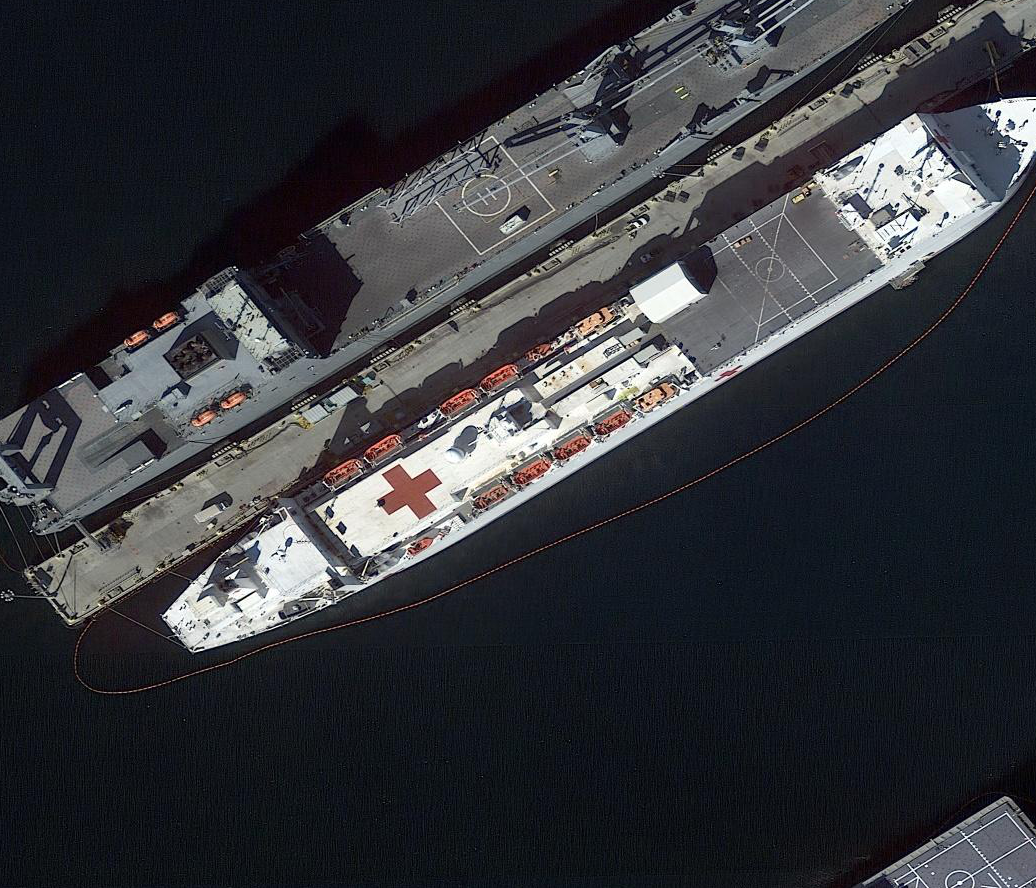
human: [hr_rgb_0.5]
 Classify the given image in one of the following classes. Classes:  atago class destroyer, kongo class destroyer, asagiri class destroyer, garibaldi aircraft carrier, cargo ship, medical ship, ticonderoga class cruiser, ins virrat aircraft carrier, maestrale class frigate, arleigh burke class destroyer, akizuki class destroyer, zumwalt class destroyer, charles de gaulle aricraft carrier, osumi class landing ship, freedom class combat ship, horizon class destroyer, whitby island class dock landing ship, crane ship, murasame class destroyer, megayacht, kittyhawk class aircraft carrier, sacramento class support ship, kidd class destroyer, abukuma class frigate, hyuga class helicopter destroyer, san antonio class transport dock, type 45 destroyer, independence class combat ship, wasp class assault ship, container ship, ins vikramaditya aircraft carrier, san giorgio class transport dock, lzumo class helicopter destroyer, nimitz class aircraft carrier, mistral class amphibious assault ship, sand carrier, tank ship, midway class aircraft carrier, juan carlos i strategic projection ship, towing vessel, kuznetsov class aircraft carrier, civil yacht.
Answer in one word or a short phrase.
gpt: Medical ship